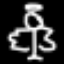
Label: angel